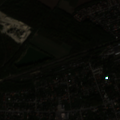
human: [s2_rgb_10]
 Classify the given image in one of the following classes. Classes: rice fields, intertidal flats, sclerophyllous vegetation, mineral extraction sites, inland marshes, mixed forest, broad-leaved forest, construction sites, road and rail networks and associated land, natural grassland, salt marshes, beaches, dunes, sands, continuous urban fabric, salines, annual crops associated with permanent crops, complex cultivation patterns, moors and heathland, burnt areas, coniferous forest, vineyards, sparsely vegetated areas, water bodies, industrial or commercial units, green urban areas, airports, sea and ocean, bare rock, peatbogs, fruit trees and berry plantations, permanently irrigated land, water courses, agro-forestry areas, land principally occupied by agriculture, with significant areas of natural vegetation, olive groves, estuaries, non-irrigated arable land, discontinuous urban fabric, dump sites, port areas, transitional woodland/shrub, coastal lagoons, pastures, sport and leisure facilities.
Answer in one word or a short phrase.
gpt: discontinuous urban fabric, mineral extraction sites, non-irrigated arable land, broad-leaved forest, mixed forest